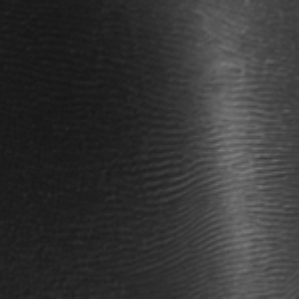
Label: frost